Question: I was creating a app in Facebook. Its for facebook comment box in my website. But when trying to add my domain, its showing an error like in the screenshot. I tried removing 'www.', adding 'http://' etc. But not use. I also tried some other domains. Still same error. Can any one tell me the reason.? pls

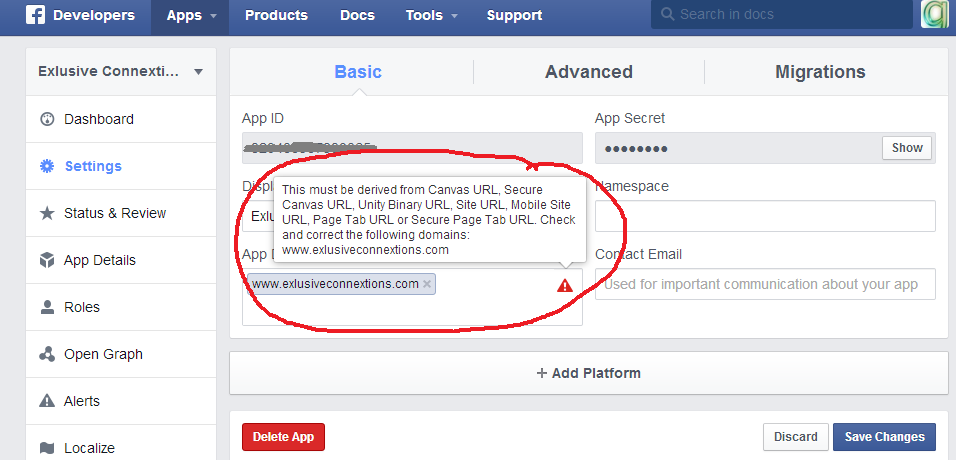
Answer: As the error message is already saying, the App Domain has to be derived from on of the listed URLs. To "fix" the issue, add "Website" as a platform, and set the URL to <URL>, save it and you're done. You can now set the App Domain to exklusiveconnextions.com.